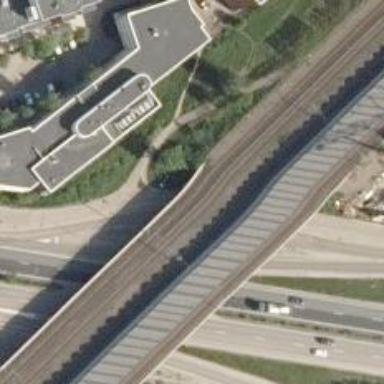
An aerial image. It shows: Bridge over railway with continuous electrified contact line.